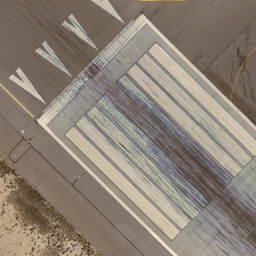
Label: runway